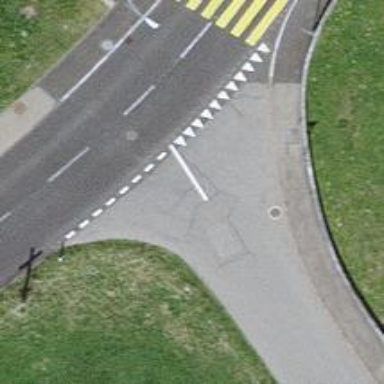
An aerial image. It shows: Road with "give way" sign.